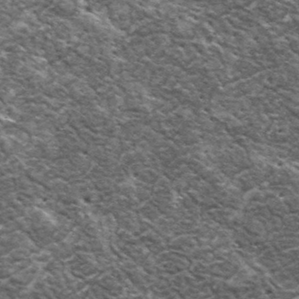
Label: frost